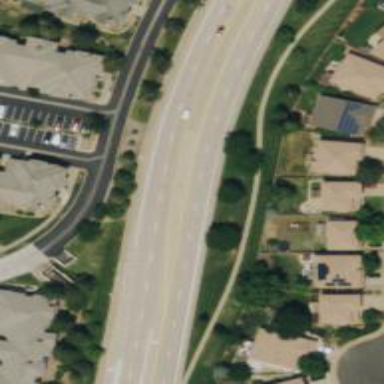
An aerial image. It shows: Secondary road with separate sidewalk.